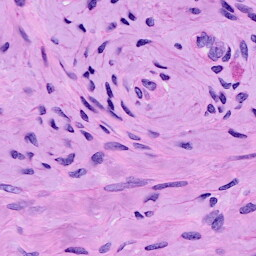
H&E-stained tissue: Cervix